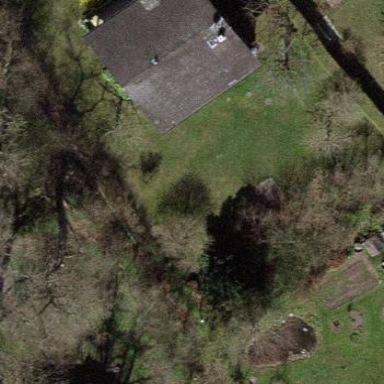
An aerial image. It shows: Detached building.